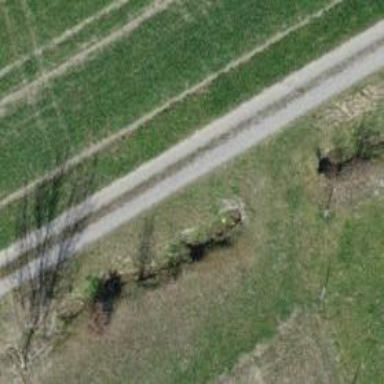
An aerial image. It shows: Ditch in the surroundings.